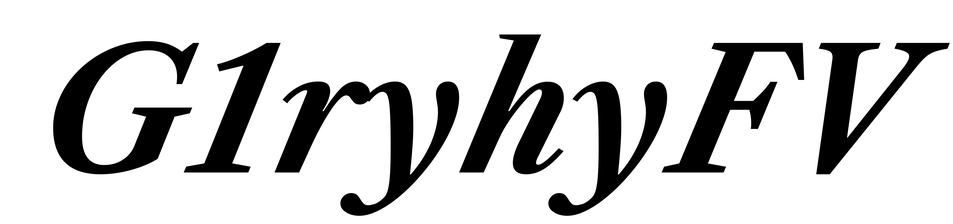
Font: LibreCaslonText-Italic_Bold_Italic